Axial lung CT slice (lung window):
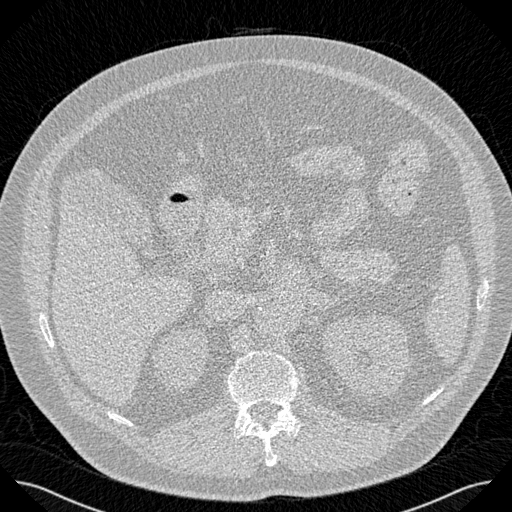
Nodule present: no